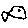
Label: fish